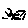
Label: line